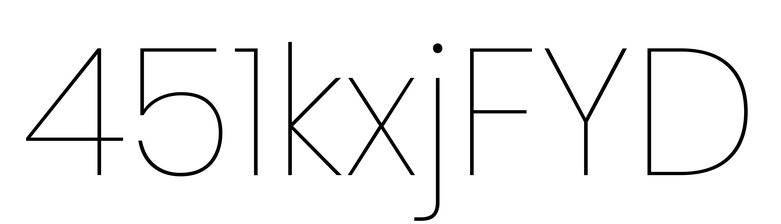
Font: Poppins-Thin